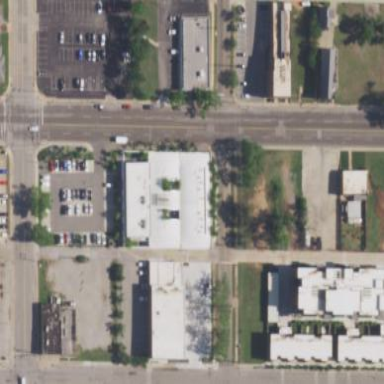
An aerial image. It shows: Commercial area containing car repair shop.